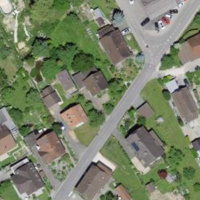
EUNIS habitat code: 55
Species observed at this site:
Myrrhis odorata
Levisticum officinale